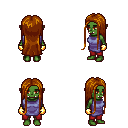
a pixel art fantasy rpg character, female body template, orc, green skin, chain tabard jacket, red pants, brunette extra-long hairstyle, gold gloves, four views (front, back, left, right), 2x2 character sprite sheet, small pixel art, hard edges, no anti-aliasing